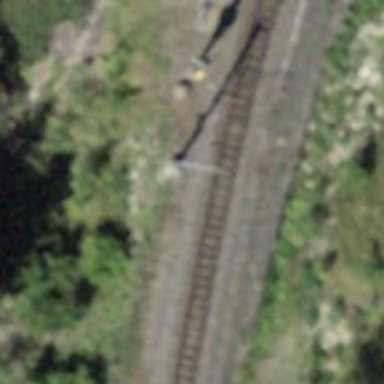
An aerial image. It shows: Narrow-gauge railway track with 1 electrified contact line.